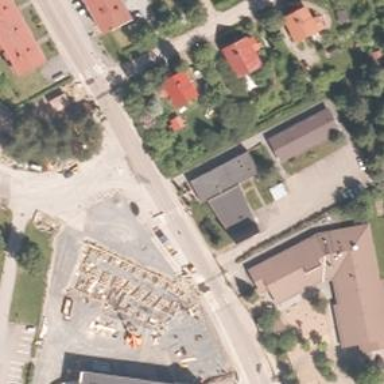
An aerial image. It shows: Asphalt footway.